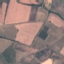
Label: PermanentCrop